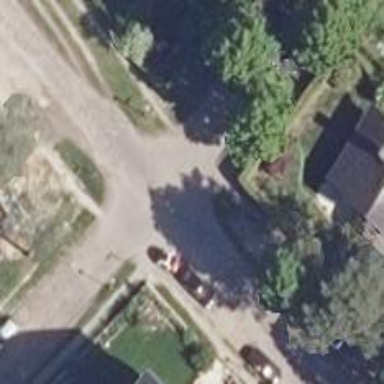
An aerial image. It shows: Residential road with asphalt surface and sidewalks on both sides. There are parallel parking spaces with on-kerb orientation available on both sides of the road.